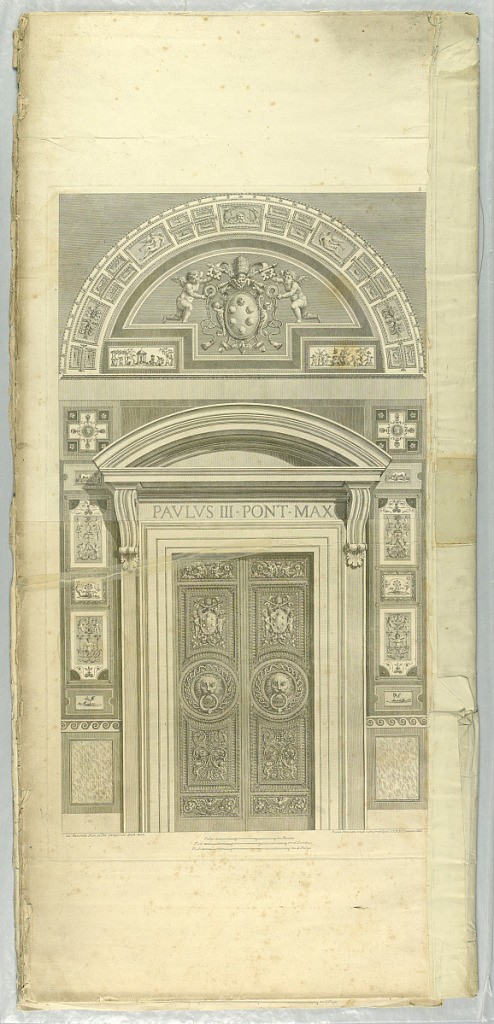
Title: Doorway Elevation with Papal Coat of Arms
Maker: Giovanni Ottaviani, ca. 1735 – 1808
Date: ca. 1758–1769
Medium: Engraving on paper
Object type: Print
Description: Doorway elevation with "PAVLUS III - PONT - MAX" above portal, possibly with Pope Leo XI's coat of arms above.